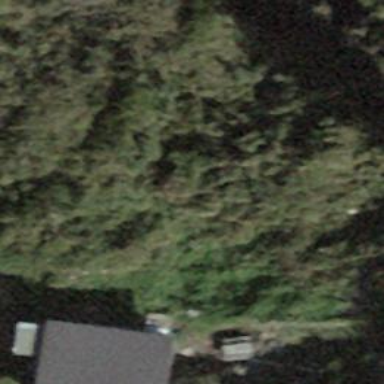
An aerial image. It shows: Isolated dwelling in remote location.